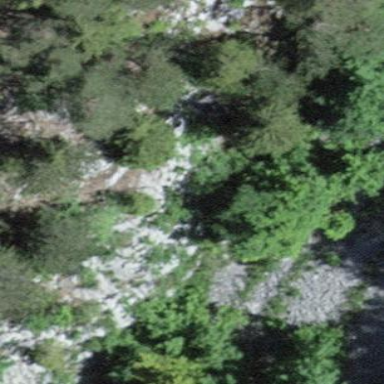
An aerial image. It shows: Landscape dominated by bare rock.